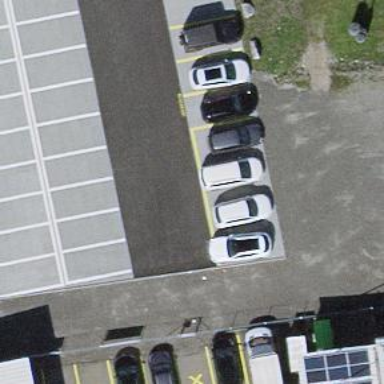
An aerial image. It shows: Parking aisle designated as service road.